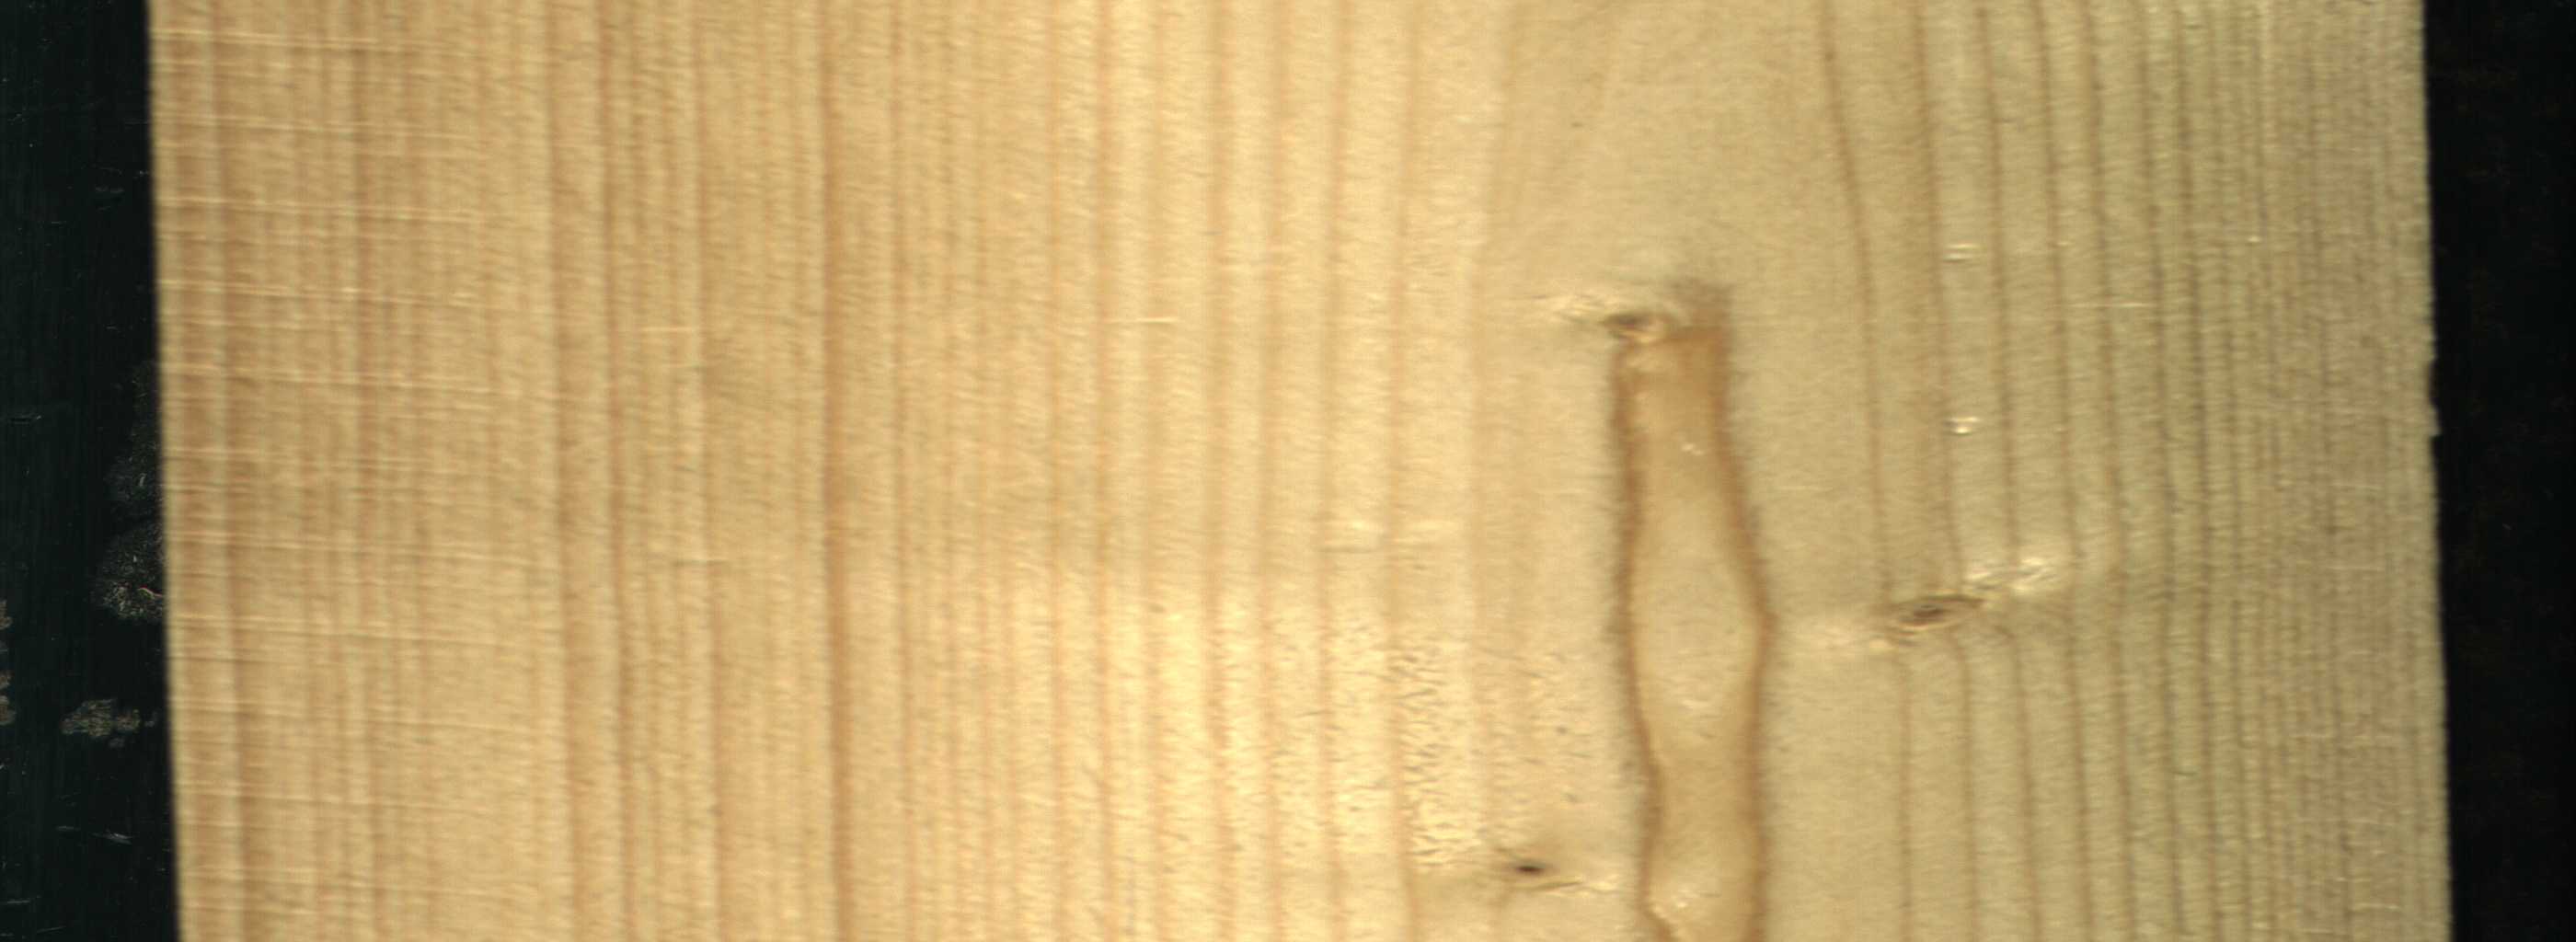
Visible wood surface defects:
Live_Knot
Live_Knot
Live_Knot